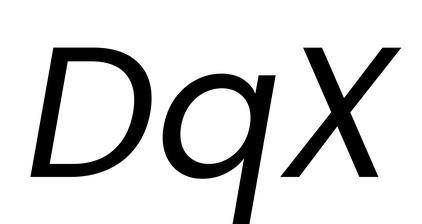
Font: Poppins-Italic